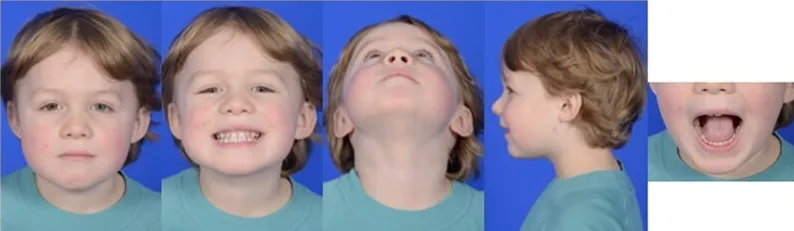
The patient's clinical photographs at 5-month follow up showing facial symmetry, class I occlusion (pre-injury normal occlusion), full oral excursion, and nearly imperceptible scarring at the left transfacial pin placement site.
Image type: medical_photograph (other_medical_photograph)